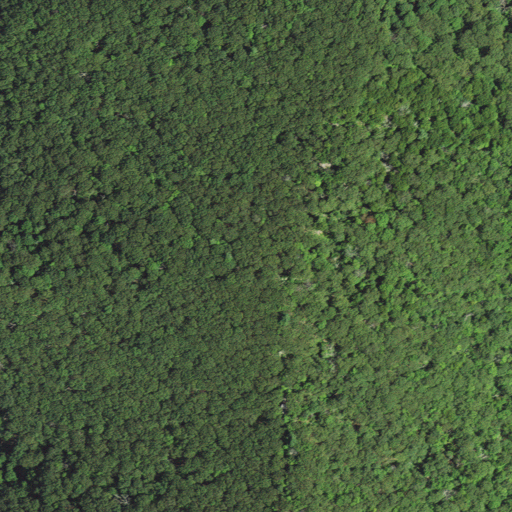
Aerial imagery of mountain in West Virginia named High Knob containing deciduous forest, open development, medium intensity development, and mixed forest